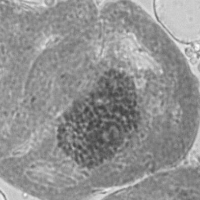
Label: prophase